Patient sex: M
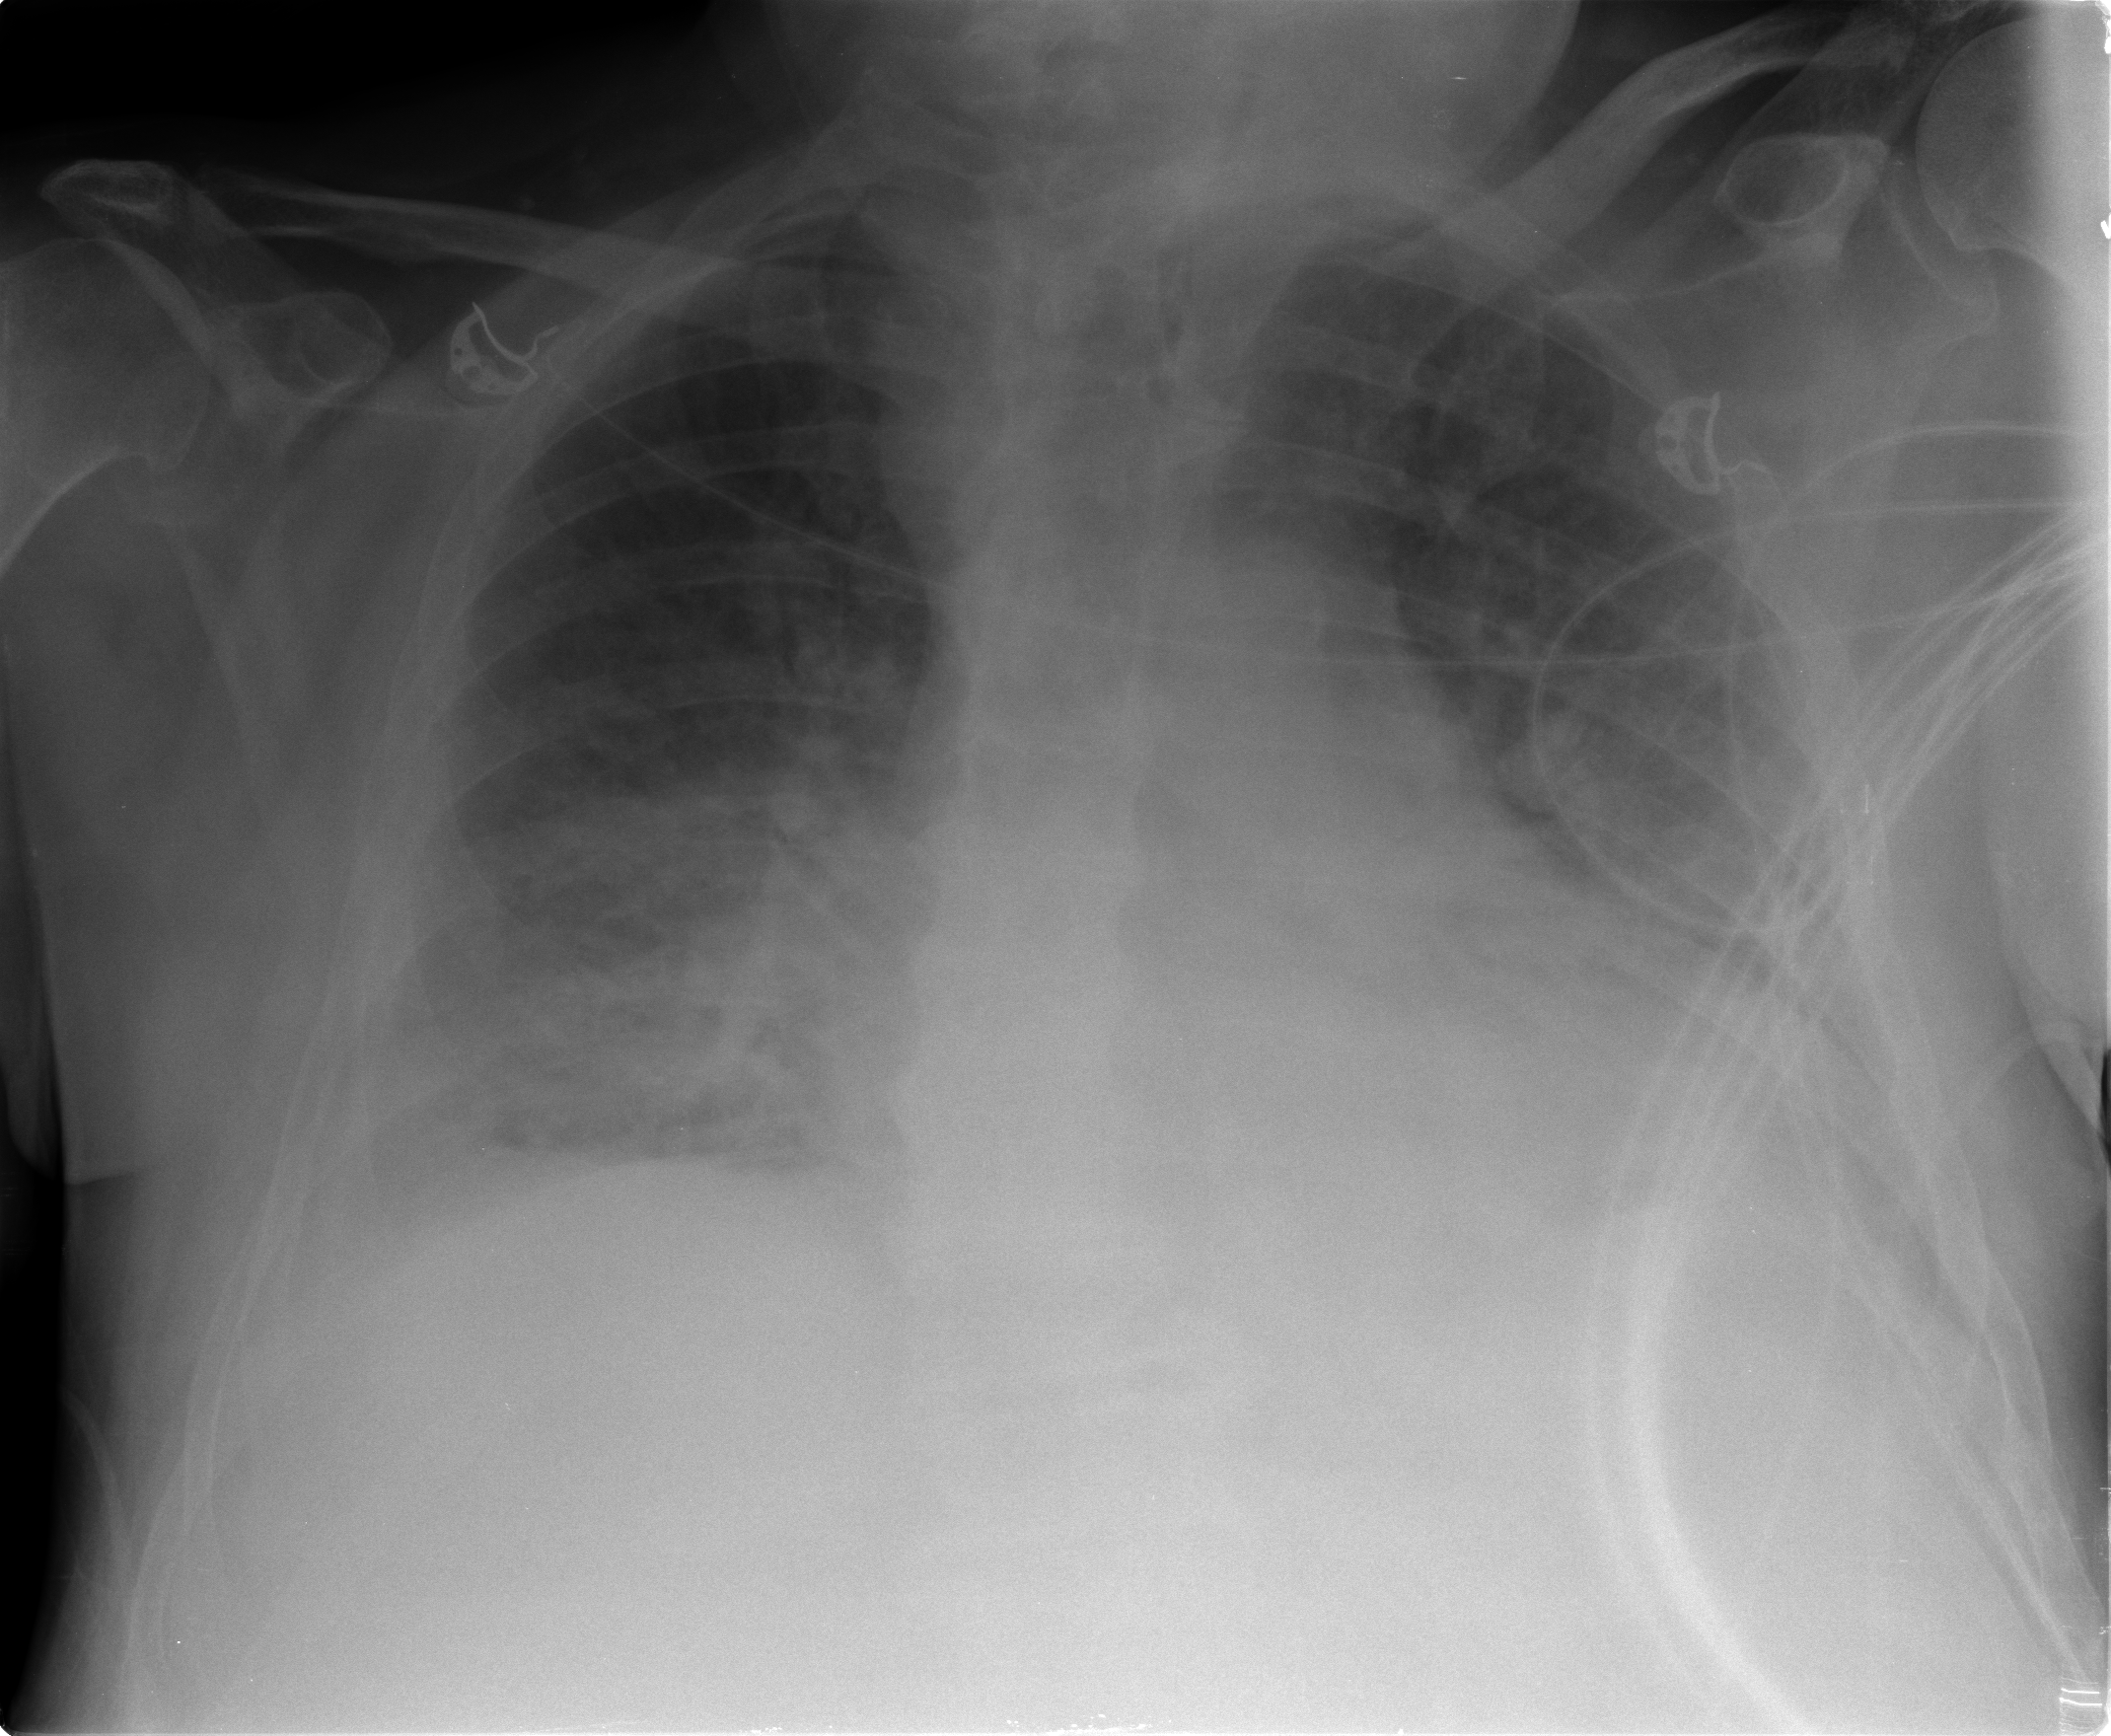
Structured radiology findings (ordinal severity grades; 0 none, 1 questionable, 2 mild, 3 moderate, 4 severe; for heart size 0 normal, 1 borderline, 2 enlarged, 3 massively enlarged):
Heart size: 2
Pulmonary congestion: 3
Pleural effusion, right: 2
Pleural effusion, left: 2
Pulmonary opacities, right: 2
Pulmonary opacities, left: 2
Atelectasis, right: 2
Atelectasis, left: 2